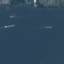
Land use / land cover: SeaLake